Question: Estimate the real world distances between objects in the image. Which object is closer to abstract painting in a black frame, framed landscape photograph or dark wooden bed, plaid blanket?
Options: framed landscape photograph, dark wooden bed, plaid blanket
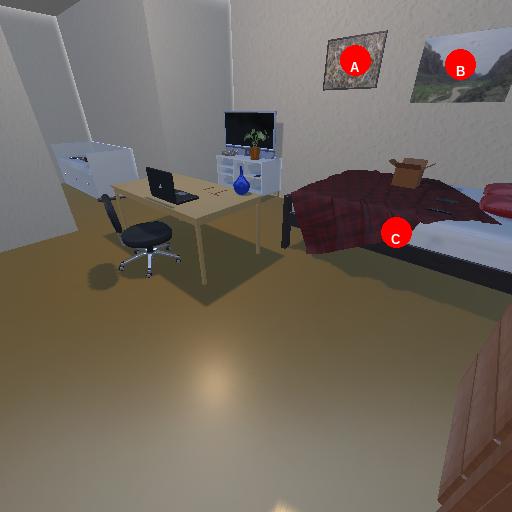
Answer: framed landscape photograph